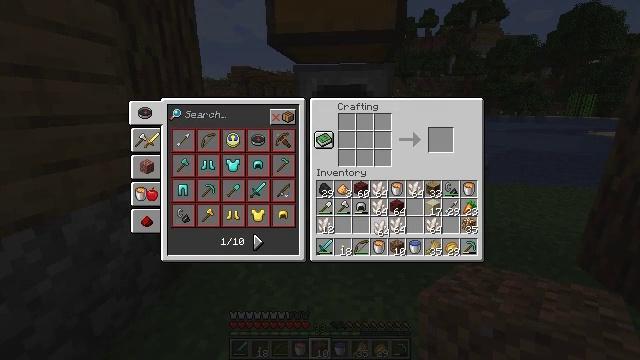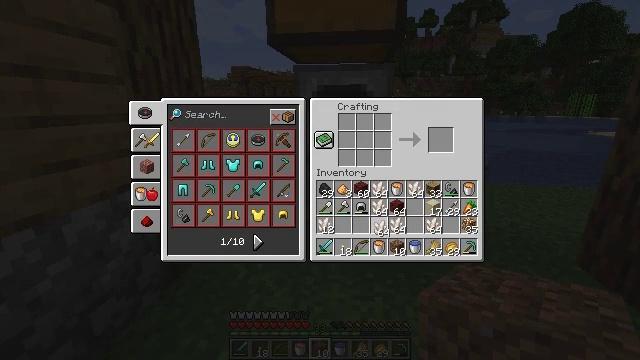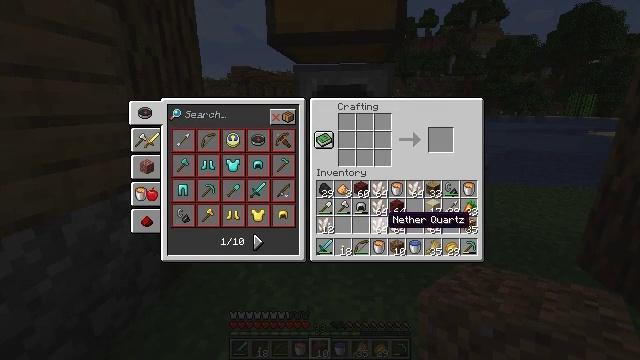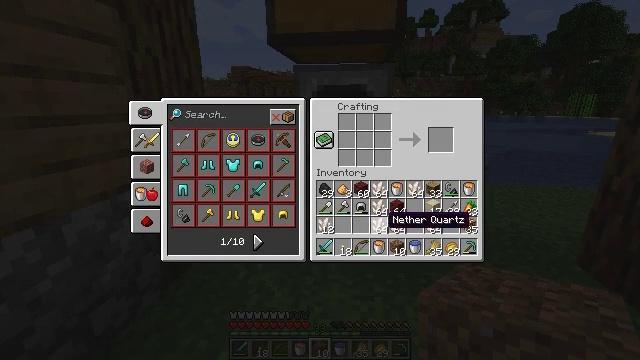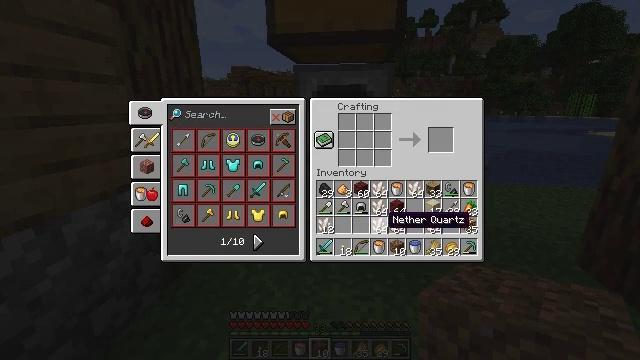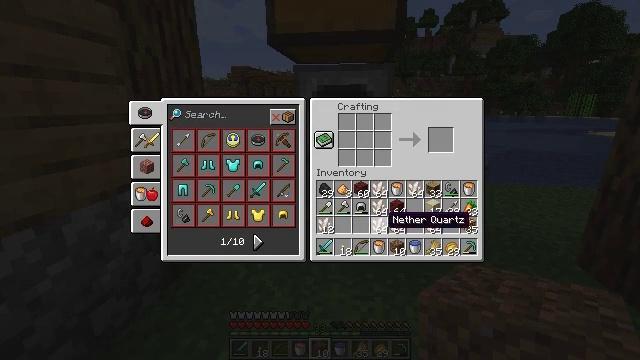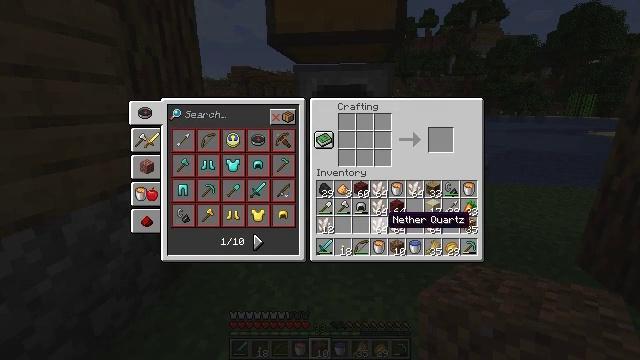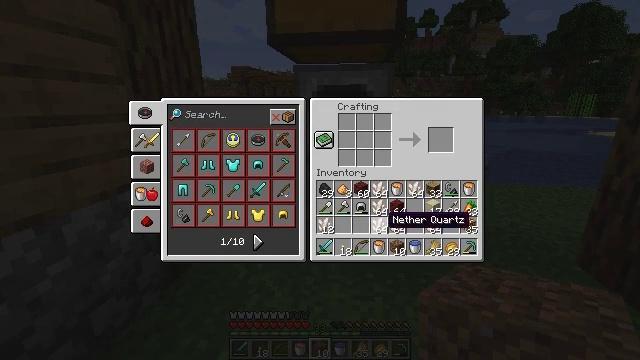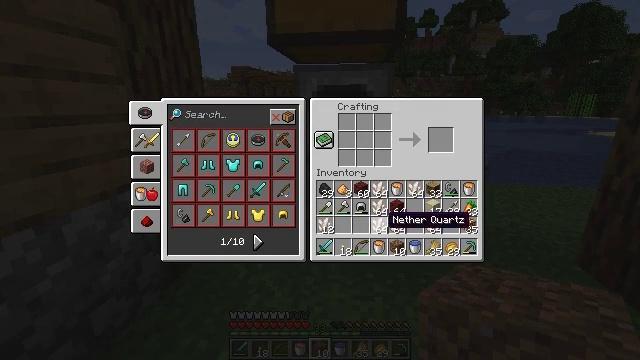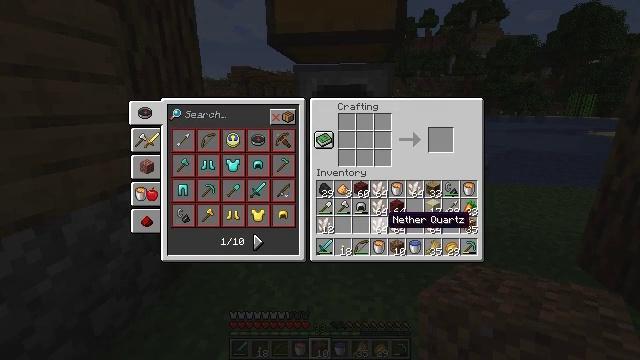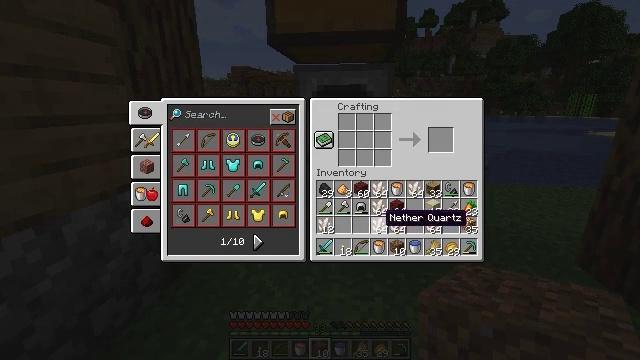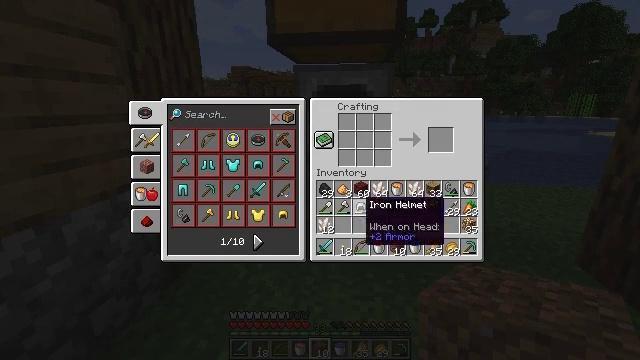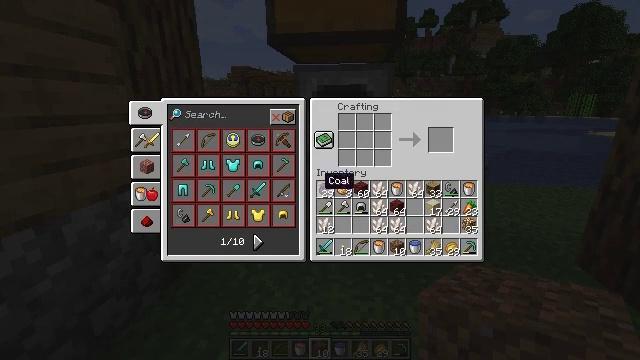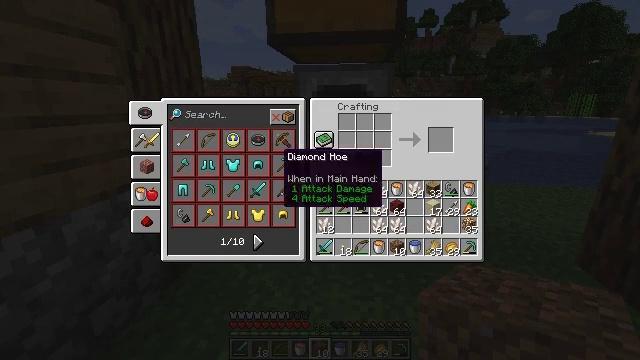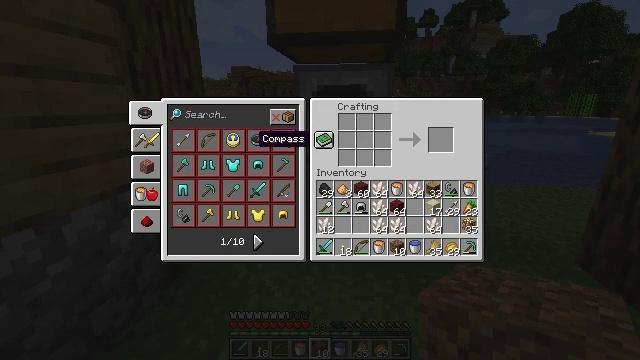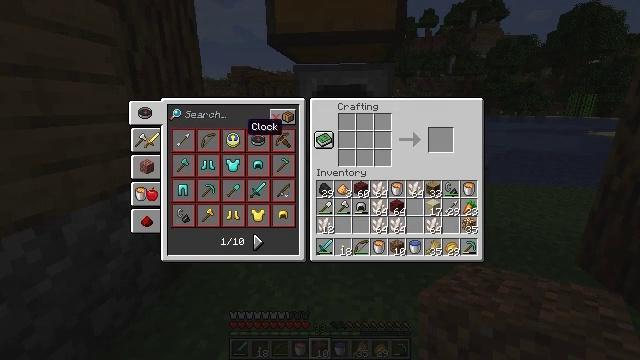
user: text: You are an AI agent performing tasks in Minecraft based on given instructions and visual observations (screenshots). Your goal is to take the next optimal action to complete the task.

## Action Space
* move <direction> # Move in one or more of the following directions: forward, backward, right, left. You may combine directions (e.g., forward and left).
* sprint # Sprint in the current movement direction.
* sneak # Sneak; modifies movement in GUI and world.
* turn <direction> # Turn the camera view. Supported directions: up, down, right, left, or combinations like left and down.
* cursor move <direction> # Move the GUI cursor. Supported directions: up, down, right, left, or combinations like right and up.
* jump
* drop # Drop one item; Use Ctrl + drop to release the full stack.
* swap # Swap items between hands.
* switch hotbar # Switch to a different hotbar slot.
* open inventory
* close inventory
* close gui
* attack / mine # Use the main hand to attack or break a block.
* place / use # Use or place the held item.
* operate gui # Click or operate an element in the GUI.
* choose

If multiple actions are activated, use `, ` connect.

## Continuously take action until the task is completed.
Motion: motion action
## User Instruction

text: Obtain a quartz block through crafting nether quartz on the crafting table.
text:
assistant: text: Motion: operate gui
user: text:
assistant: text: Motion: no_op
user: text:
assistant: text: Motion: no_op
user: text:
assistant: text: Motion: no_op
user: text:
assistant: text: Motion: no_op
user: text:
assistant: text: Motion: no_op
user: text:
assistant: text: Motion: no_op
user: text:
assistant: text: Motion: no_op
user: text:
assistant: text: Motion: no_op
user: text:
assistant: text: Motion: no_op
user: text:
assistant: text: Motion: cursor move left and up
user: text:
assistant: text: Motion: cursor move left and up
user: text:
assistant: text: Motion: cursor move left and up
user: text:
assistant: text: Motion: cursor move left and up
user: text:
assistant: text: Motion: cursor move left and up
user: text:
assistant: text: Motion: cursor move left and up
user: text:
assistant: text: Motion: cursor move left and up
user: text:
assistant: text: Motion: no_op
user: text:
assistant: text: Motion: operate gui
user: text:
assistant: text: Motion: operate gui
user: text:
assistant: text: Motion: operate gui
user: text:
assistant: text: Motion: no_op
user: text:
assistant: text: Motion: no_op
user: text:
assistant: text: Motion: no_op
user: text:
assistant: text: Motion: no_op
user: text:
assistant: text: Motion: no_op
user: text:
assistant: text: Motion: no_op
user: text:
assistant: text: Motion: no_op
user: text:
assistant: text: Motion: no_op
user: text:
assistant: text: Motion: operate gui